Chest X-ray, PA view. Patient: 49 years old, sex M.
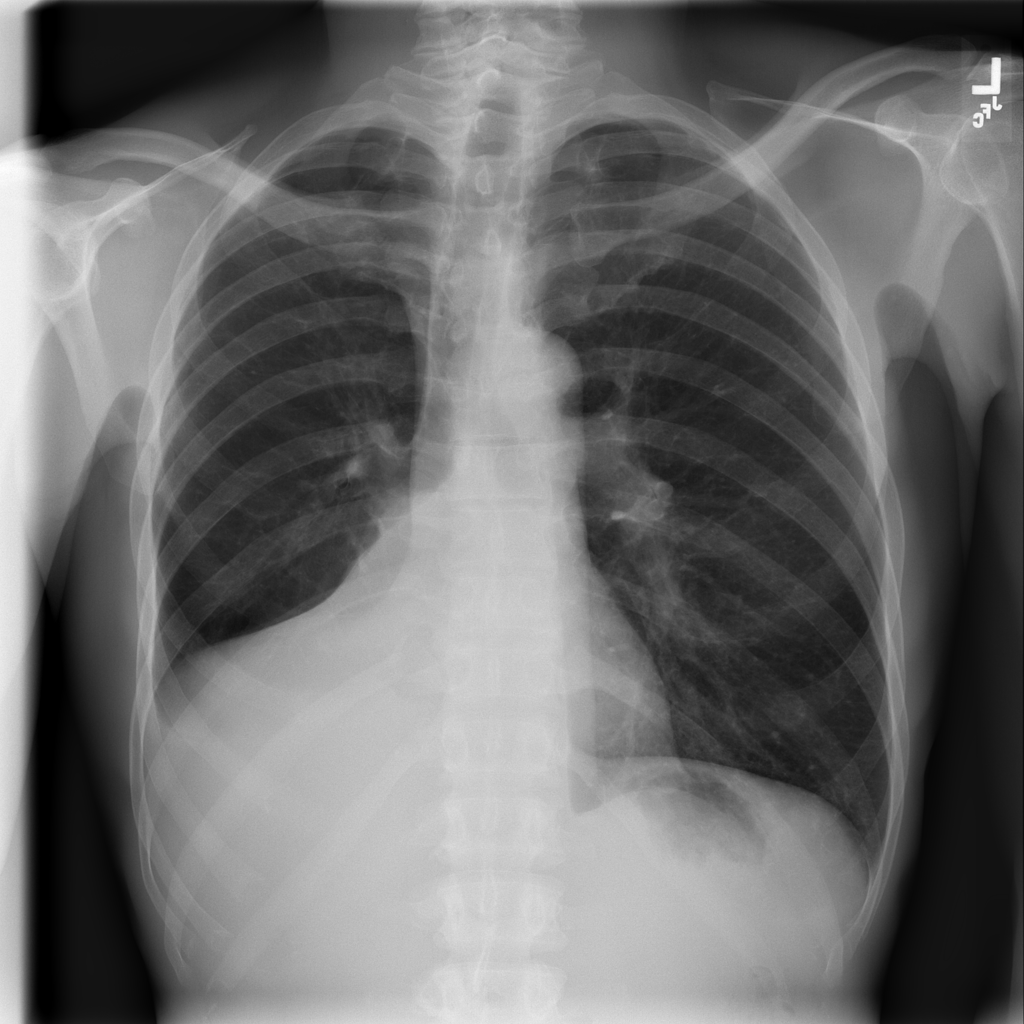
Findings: Atelectasis